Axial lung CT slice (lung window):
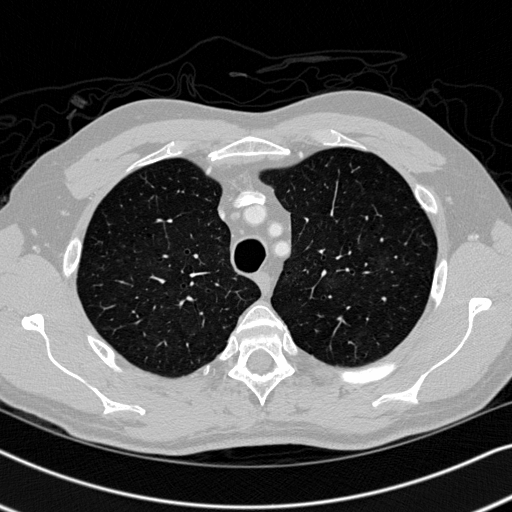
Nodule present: no